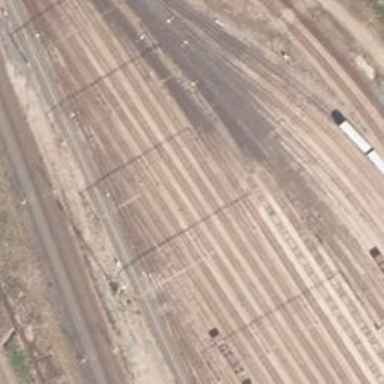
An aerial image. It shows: Railway signal.